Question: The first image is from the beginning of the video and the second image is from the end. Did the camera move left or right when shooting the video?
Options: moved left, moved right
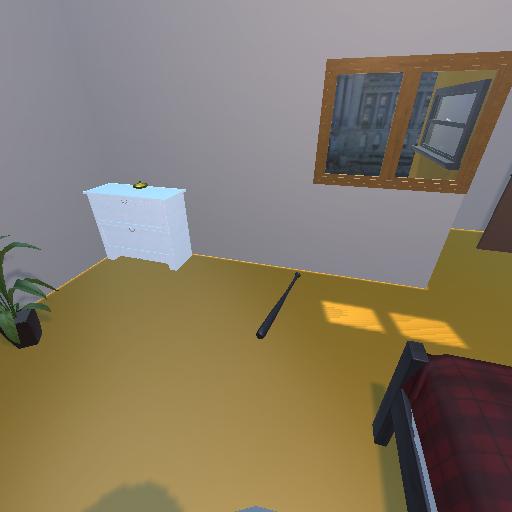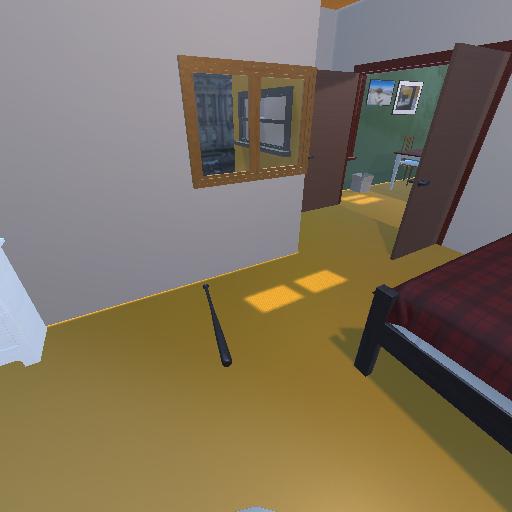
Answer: moved left